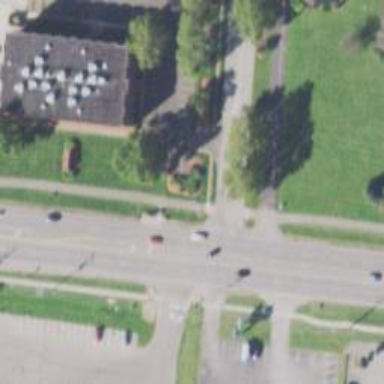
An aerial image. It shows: Crossing on the cycleway.